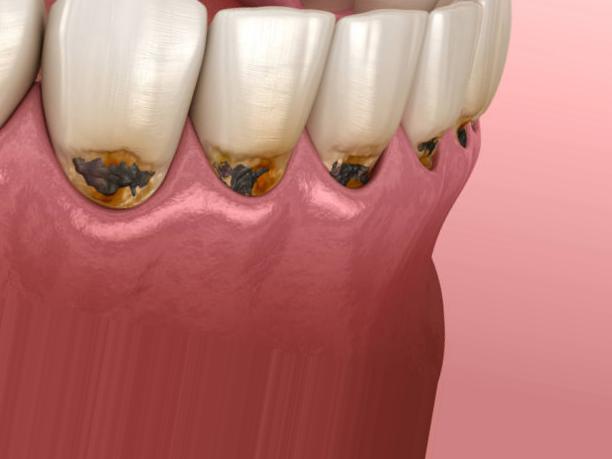
Condition: Caries